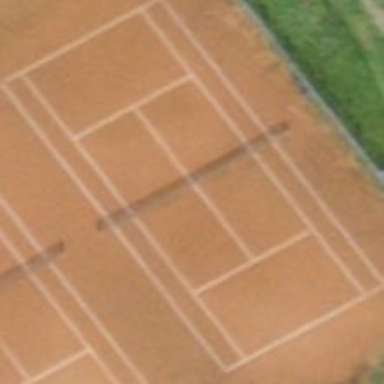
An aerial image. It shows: Tennis pitch with clay surface for leisure sports.